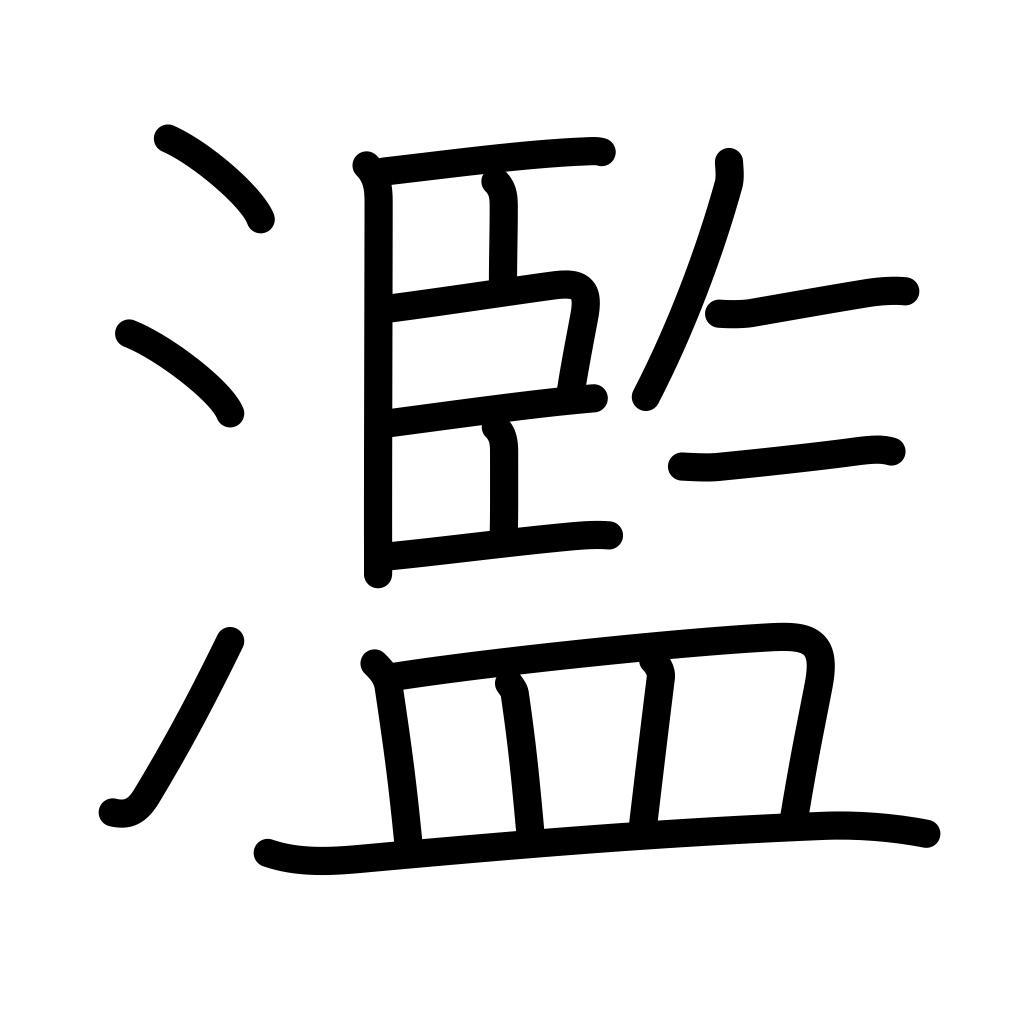
Meaning: excessive, overflow, spread out